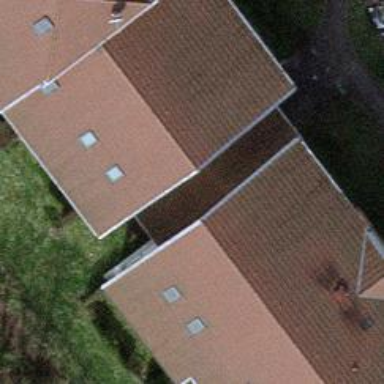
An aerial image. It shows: Service building with gabled brown roof made of roof tiles.